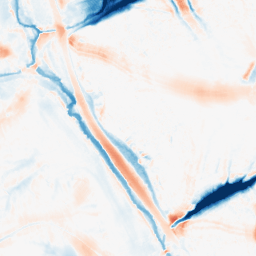
Category: morphological
Decomposition family: morphological
Decomposition parameters: operation: average
size: 20
Upsampling method: cubic_mitchell
Upsampling parameters: scale: 2
Upsampling scale: 2